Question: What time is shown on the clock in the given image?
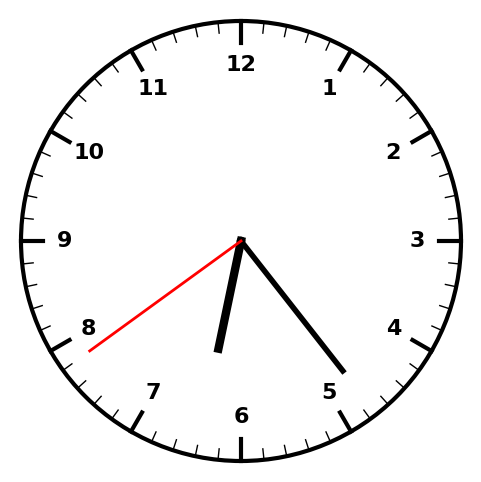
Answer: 06:23:39